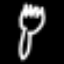
Label: fork